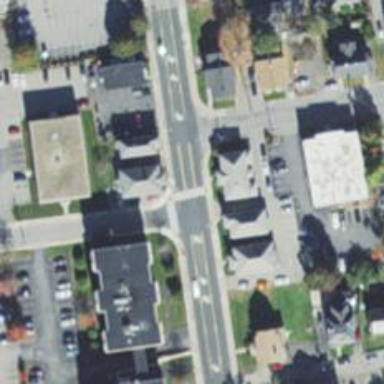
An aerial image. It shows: Marked road crossing.